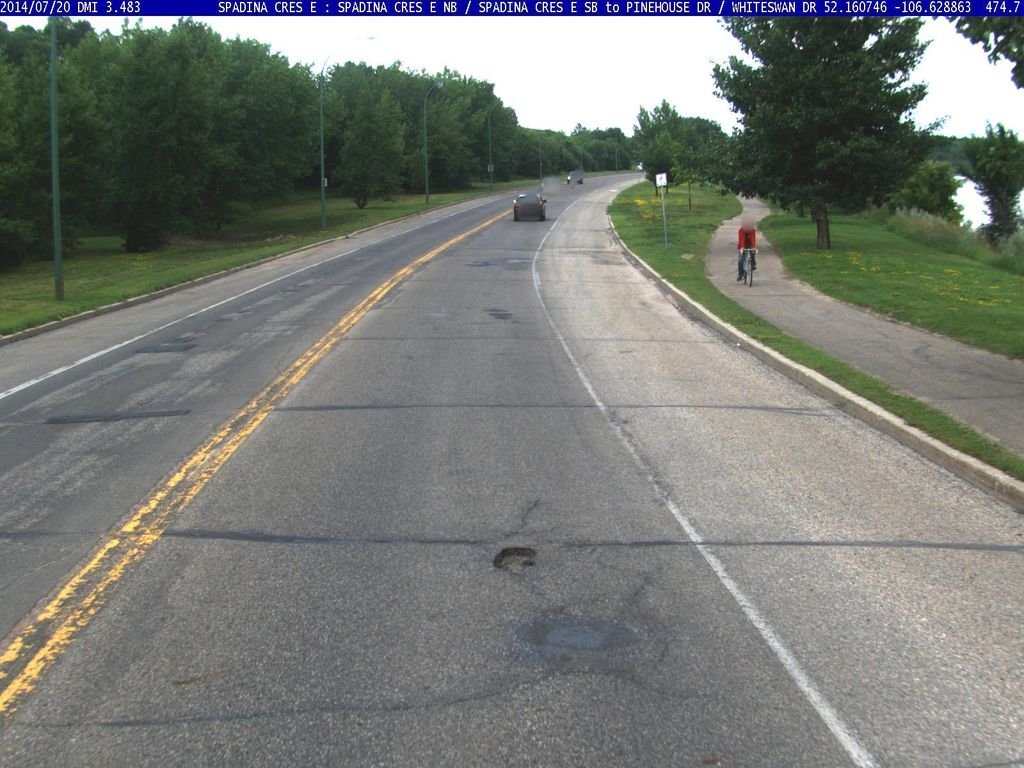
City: saskatoon